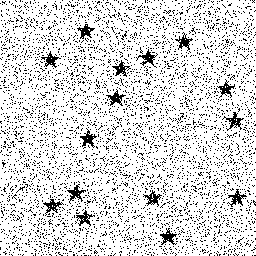
Squares: 0
Triangles: 0
Stars: 15
Total shapes: 15